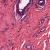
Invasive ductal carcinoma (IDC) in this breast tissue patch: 0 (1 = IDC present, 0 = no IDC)